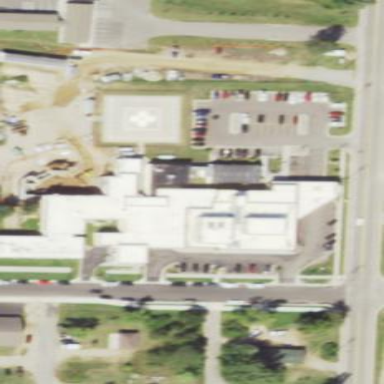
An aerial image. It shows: Hospital building.